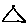
Label: triangle